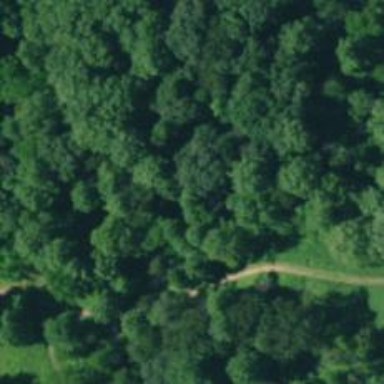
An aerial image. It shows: Path leading to bridge.